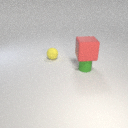
small green rubber cylinder to the right of small yellow rubber sphere